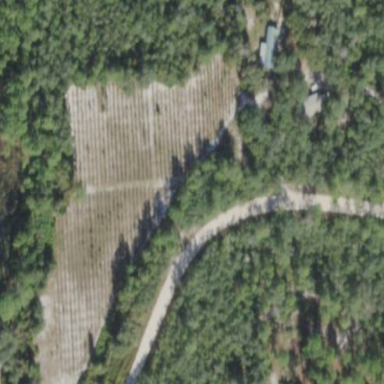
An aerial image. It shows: Plant nursery cultivating trees.